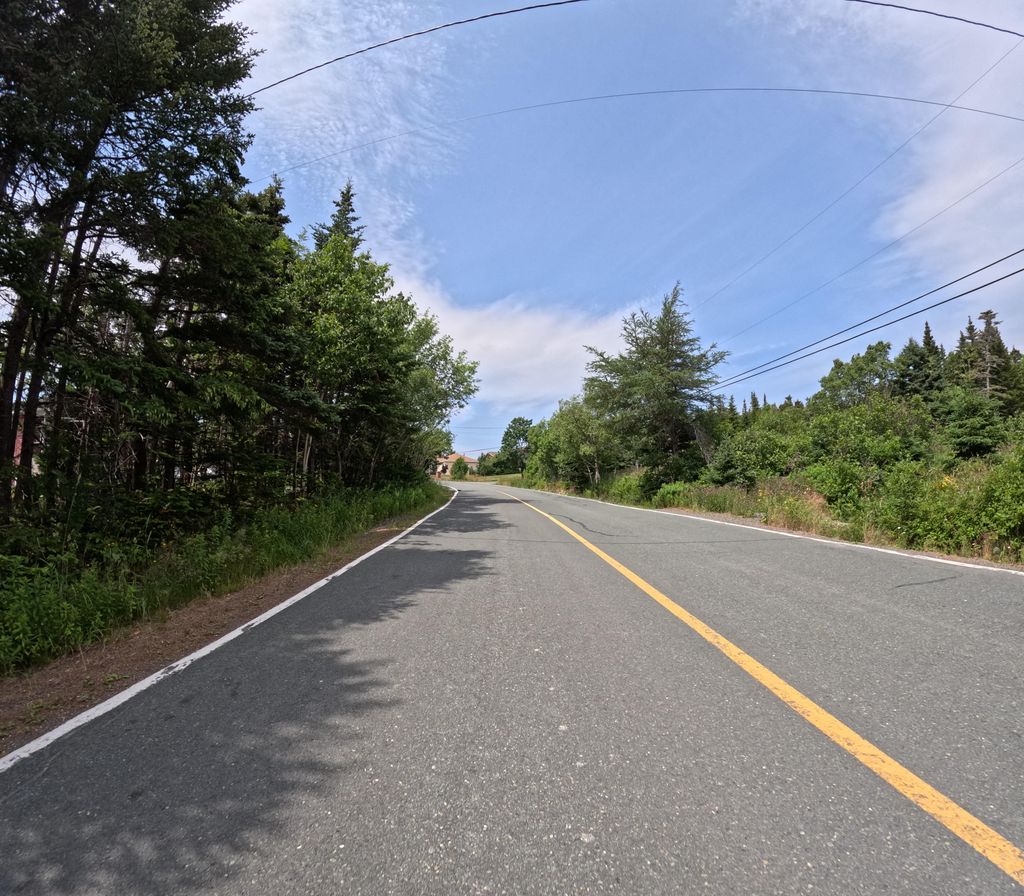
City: st_johns